Interaction volume radius: 5 \u00c5
Interaction volume height: 40 \u00c5
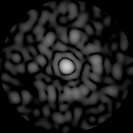
Disorder parameter: 0.8323